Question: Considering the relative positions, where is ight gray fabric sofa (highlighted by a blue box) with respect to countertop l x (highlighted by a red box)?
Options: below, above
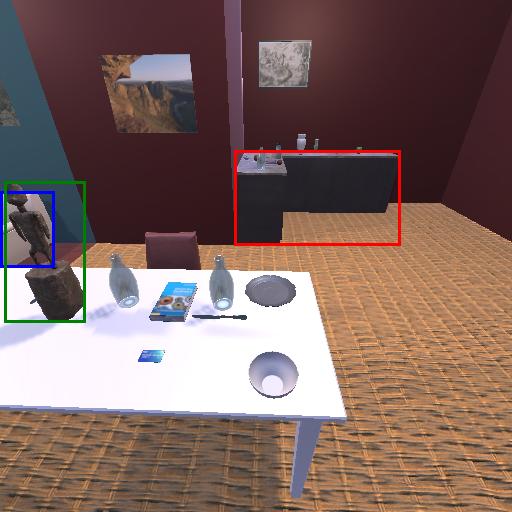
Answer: below